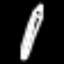
Label: pencil